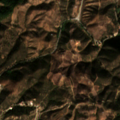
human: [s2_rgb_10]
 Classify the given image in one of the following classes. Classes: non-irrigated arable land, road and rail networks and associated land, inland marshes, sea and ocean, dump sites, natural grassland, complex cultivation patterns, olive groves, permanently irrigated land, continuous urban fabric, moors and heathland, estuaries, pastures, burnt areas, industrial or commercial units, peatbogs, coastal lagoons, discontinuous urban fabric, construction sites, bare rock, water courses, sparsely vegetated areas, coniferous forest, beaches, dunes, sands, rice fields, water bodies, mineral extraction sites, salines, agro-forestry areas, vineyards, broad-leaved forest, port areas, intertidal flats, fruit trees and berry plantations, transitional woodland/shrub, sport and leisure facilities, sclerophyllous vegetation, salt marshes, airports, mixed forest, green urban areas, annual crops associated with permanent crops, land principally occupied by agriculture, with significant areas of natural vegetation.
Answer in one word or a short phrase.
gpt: dump sites, pastures, complex cultivation patterns, land principally occupied by agriculture, with significant areas of natural vegetation, sclerophyllous vegetation, transitional woodland/shrub